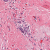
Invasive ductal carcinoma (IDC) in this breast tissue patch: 0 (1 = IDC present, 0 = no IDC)